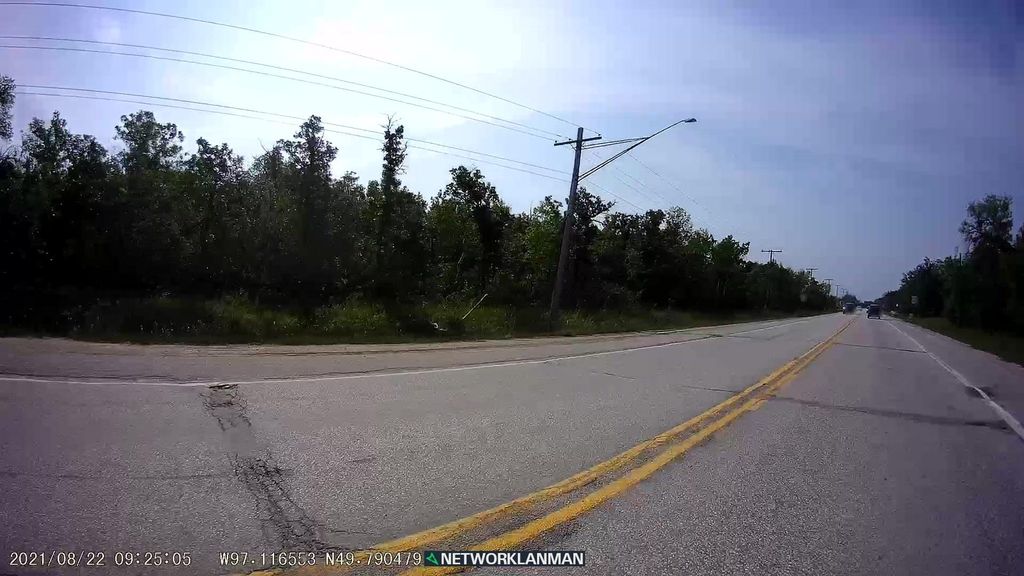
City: winnipeg